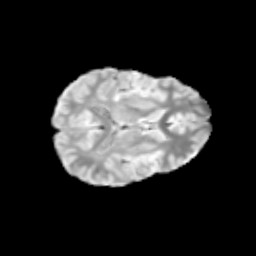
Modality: T2w
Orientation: axial
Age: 10
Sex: male
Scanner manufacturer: siemens
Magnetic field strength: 3 T
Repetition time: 3.8 s
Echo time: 0.07 s